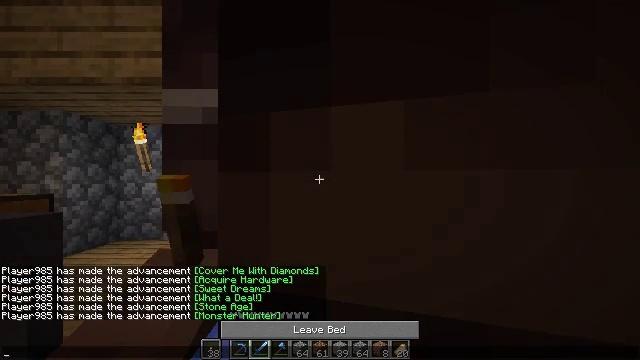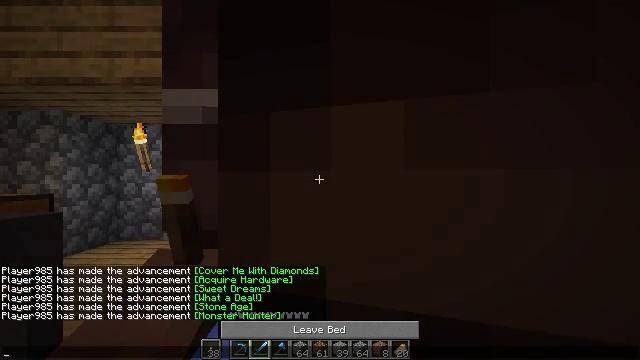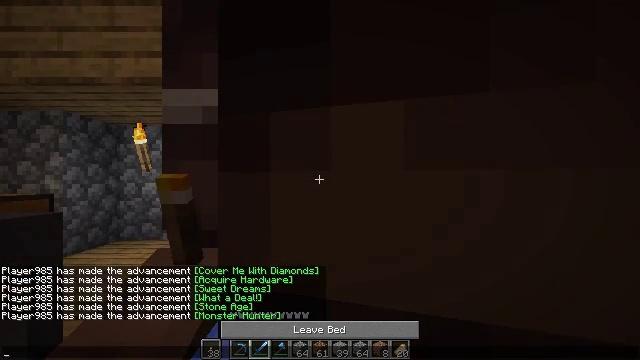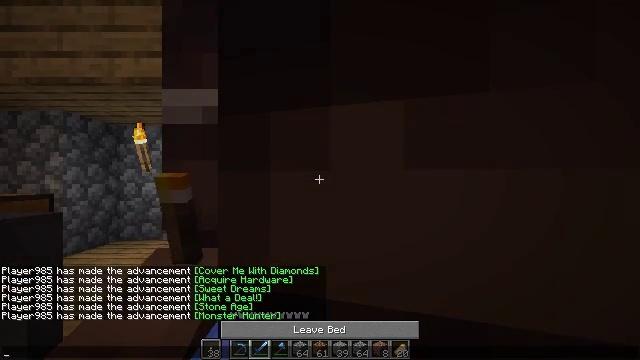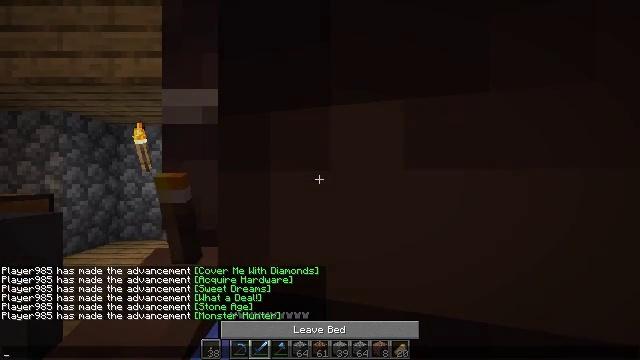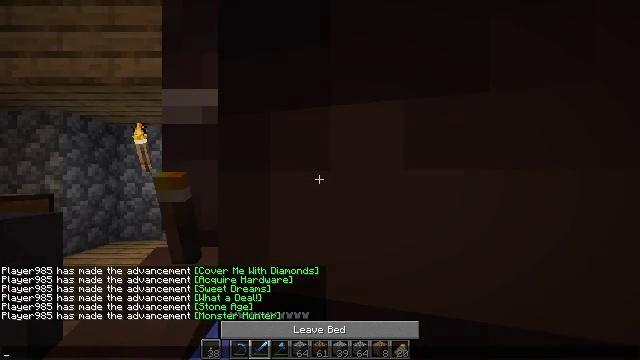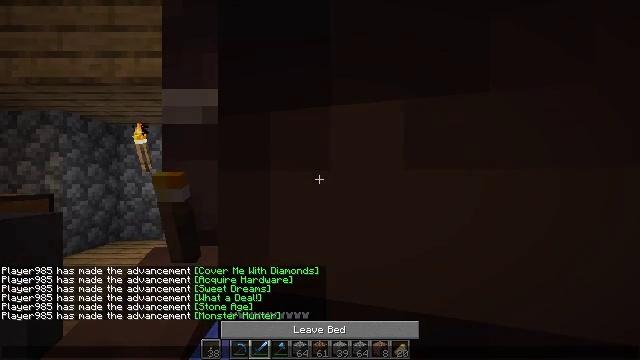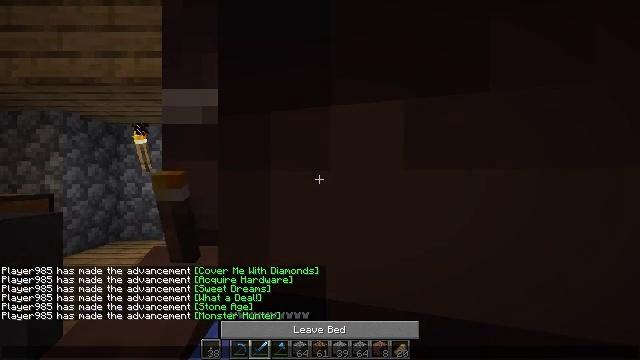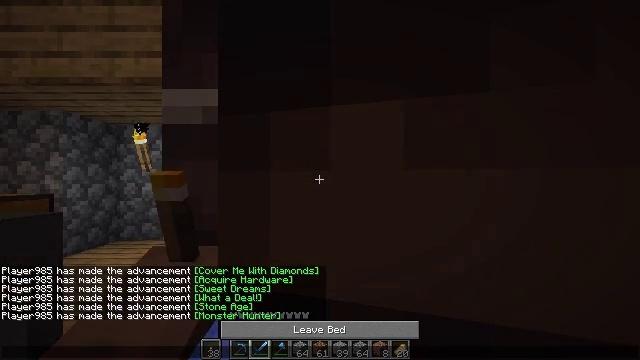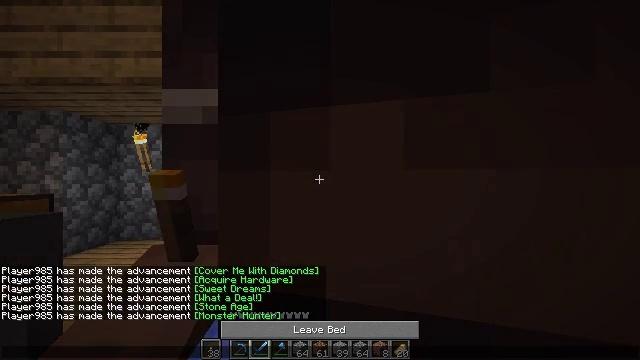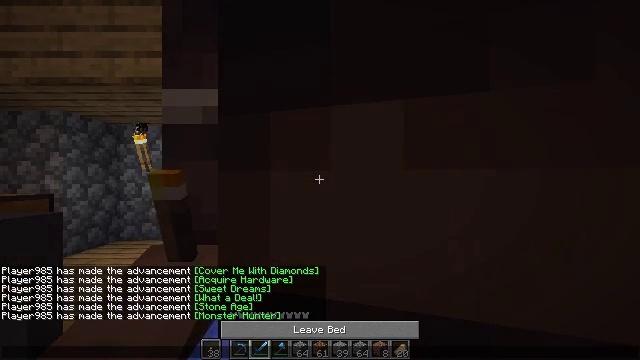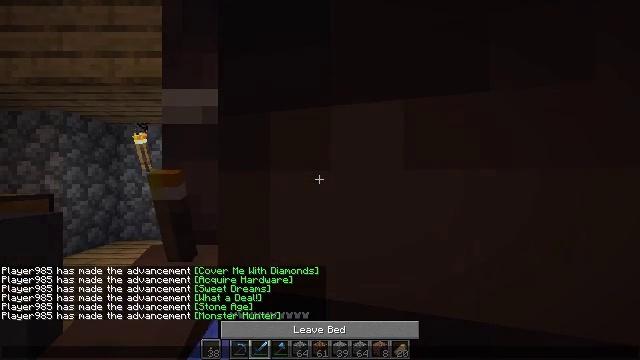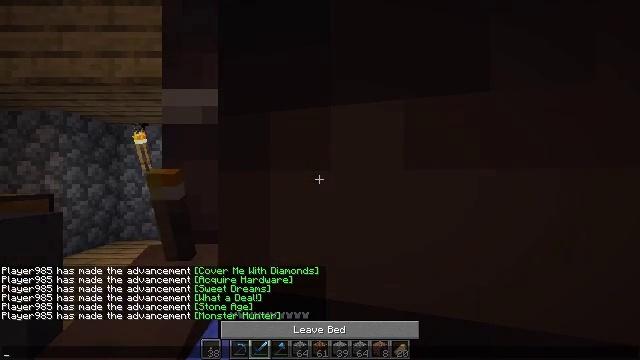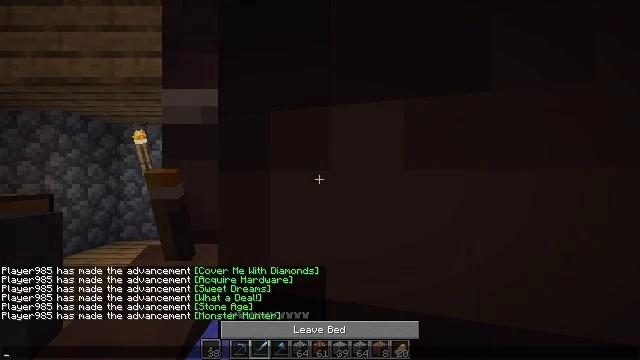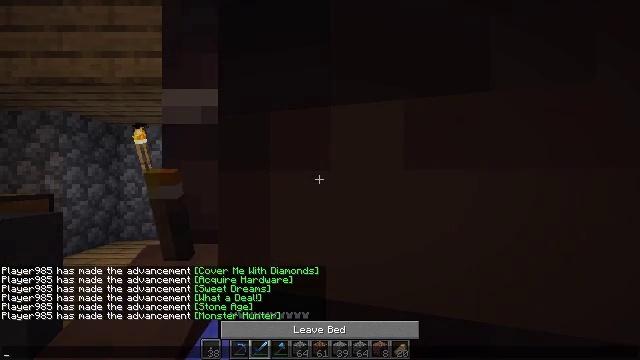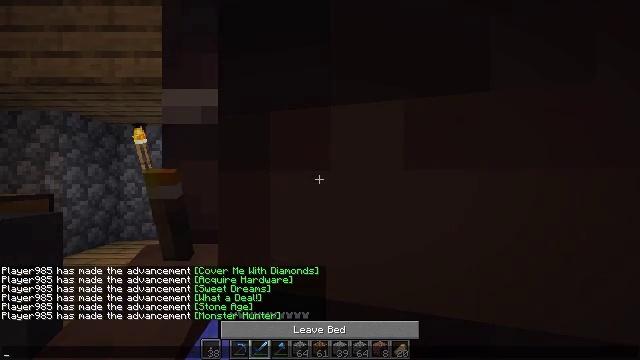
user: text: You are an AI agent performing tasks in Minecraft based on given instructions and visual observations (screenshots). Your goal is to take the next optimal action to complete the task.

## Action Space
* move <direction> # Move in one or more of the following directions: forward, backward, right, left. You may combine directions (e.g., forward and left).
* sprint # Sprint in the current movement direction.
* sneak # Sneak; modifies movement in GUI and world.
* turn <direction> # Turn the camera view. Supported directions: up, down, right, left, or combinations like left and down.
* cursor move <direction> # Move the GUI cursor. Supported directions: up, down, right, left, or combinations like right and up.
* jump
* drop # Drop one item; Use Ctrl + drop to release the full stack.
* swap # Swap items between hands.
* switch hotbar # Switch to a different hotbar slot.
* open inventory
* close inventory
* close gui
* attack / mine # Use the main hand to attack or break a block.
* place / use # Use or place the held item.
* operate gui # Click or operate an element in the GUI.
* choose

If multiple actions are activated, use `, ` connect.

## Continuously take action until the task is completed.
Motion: motion action
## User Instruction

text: Turn cactus into green dye using a furnace.
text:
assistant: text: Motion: no_op
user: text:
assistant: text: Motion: no_op
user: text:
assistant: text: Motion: no_op
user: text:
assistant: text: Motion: no_op
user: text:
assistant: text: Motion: no_op
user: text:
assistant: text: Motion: no_op
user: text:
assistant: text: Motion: no_op
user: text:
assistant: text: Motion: no_op
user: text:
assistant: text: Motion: no_op
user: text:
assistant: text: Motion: no_op
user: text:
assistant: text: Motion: no_op
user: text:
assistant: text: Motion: no_op
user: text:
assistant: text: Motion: no_op
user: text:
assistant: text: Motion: no_op
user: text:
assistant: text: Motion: no_op
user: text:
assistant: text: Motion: no_op
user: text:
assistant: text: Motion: no_op
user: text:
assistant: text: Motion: no_op
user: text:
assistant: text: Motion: no_op
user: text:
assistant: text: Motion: no_op
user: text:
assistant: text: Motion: no_op
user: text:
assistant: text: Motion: no_op
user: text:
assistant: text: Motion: no_op
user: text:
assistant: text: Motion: no_op
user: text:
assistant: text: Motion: no_op
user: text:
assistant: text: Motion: no_op
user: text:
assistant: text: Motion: no_op
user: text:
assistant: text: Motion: no_op
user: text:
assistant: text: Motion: no_op
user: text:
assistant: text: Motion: no_op